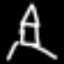
Label: The Eiffel Tower